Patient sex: F
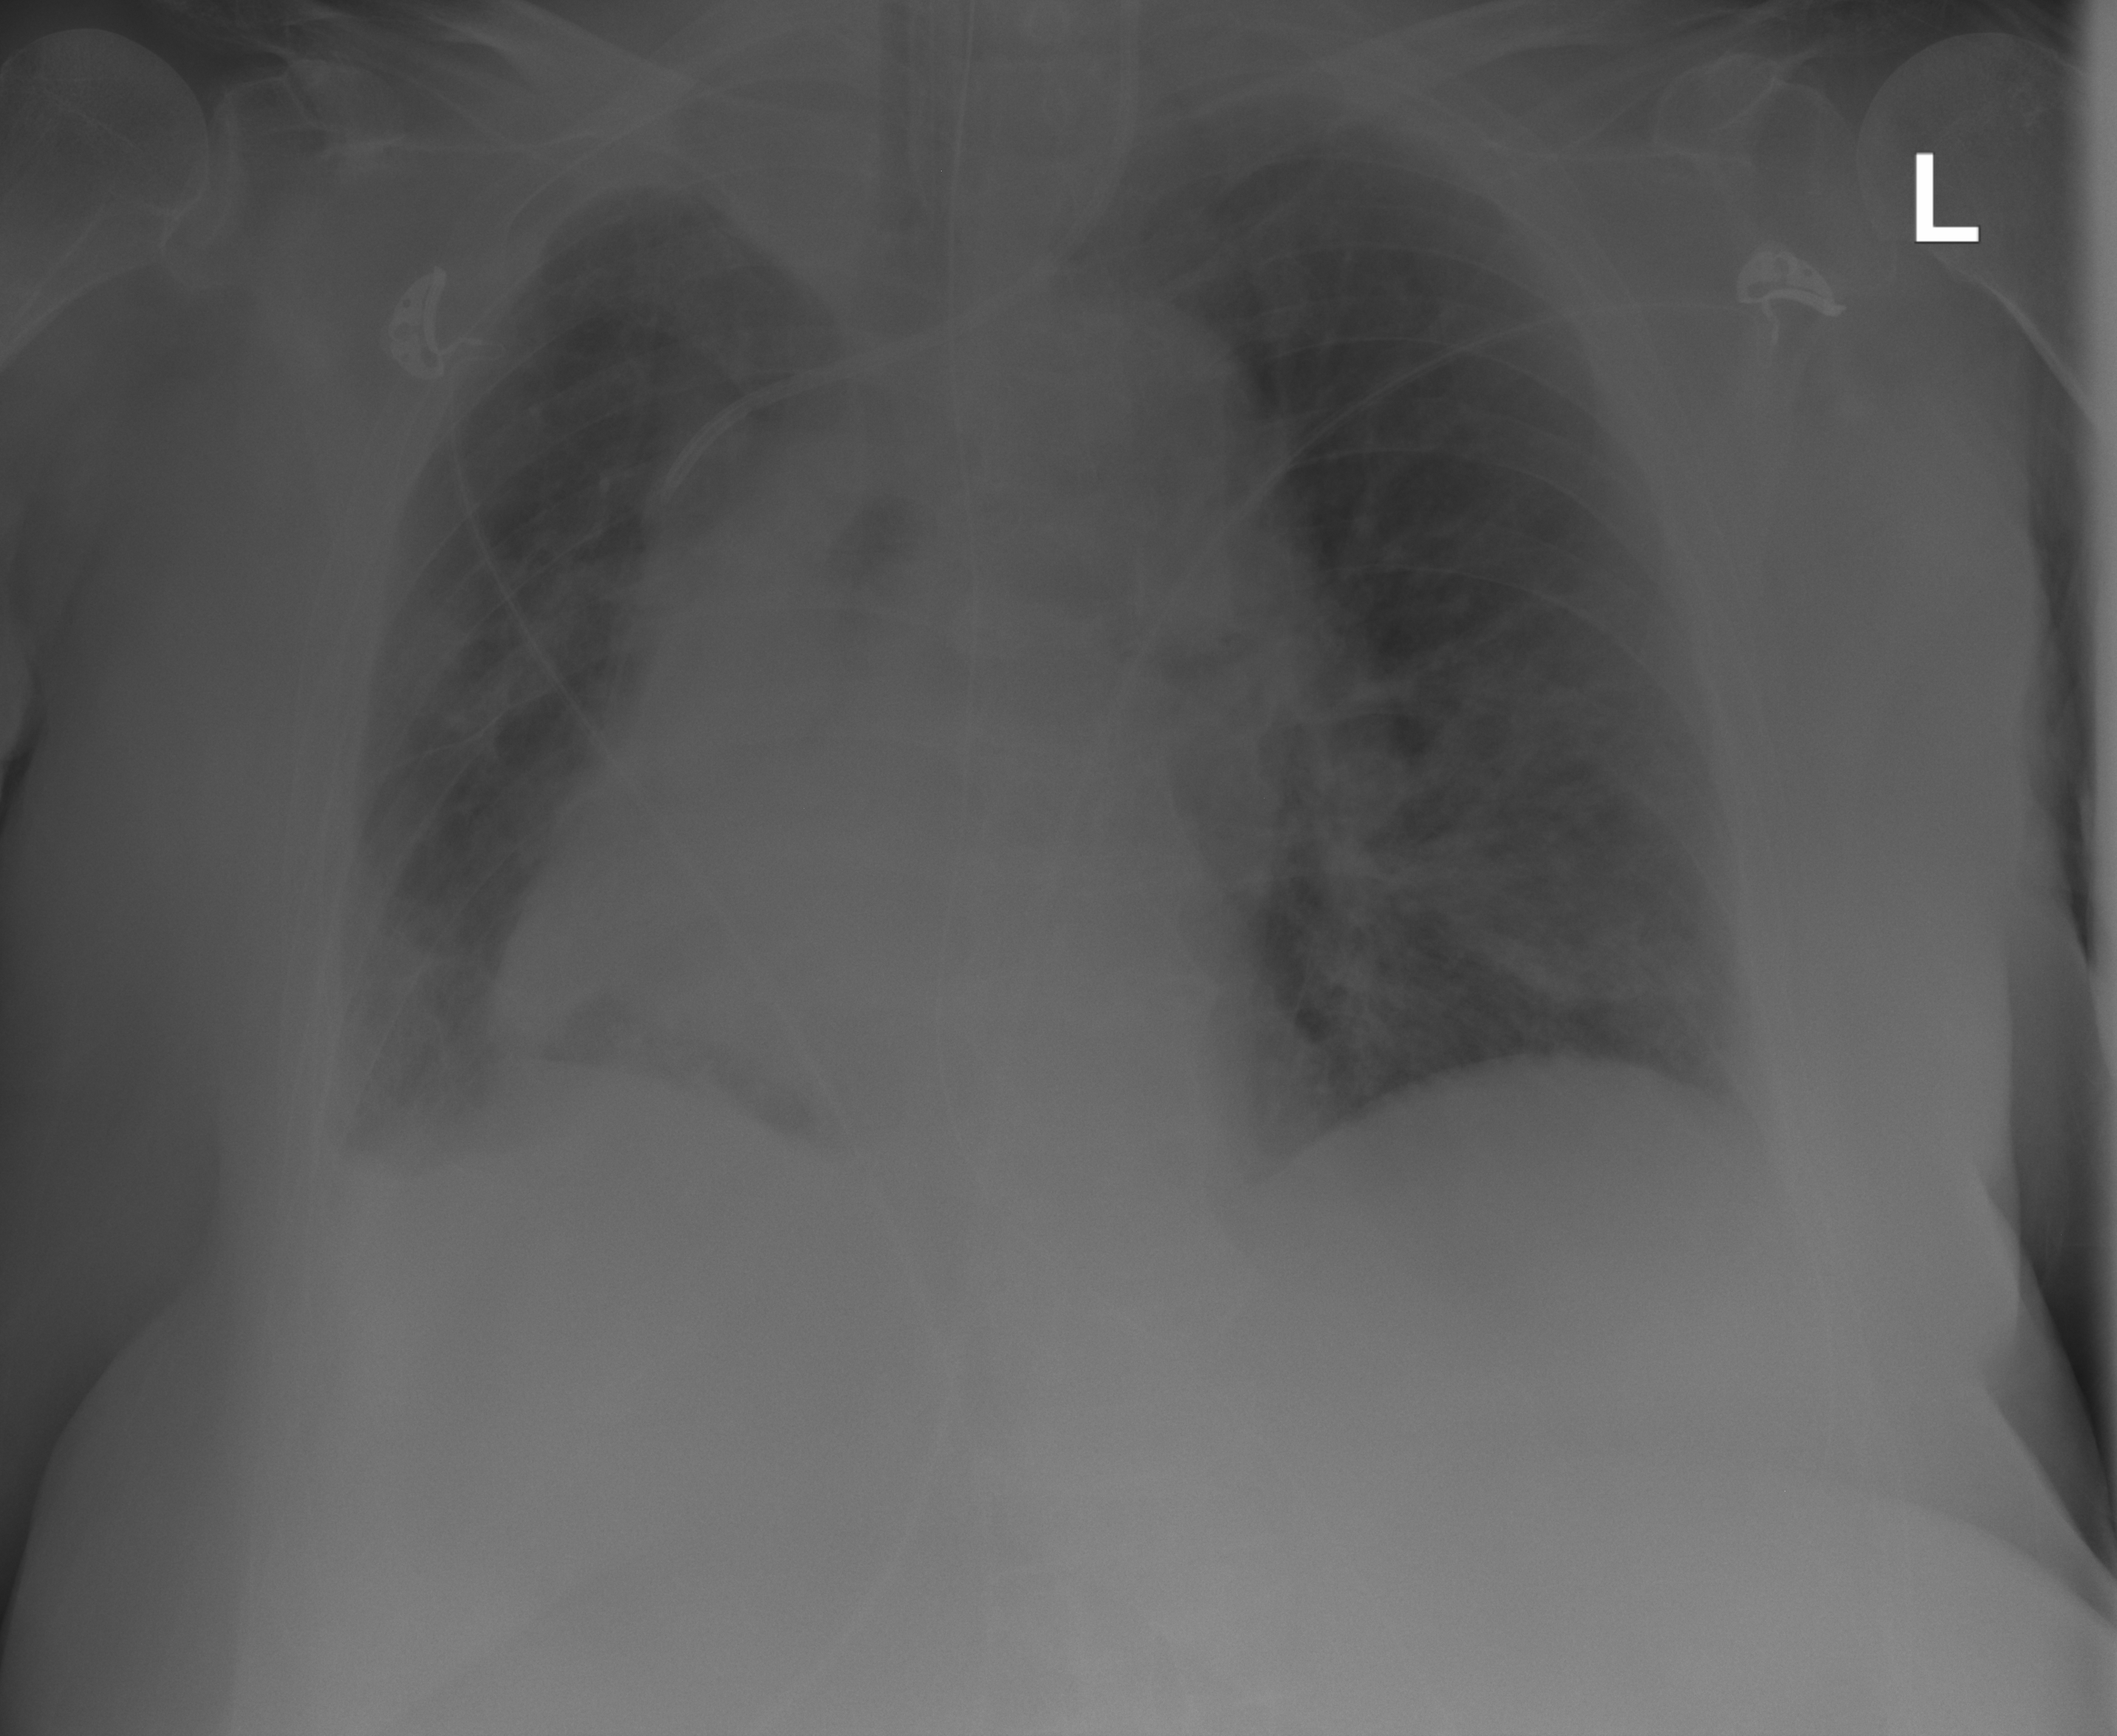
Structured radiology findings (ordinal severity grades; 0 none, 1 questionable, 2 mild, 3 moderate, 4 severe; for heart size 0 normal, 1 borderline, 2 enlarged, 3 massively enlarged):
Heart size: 2
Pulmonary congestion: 2
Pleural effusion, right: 2
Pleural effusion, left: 0
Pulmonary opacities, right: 2
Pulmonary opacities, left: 0
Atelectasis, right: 2
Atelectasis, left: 0